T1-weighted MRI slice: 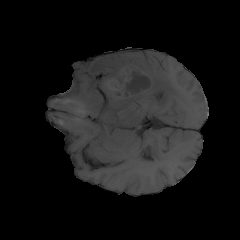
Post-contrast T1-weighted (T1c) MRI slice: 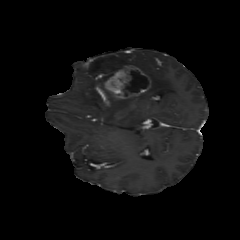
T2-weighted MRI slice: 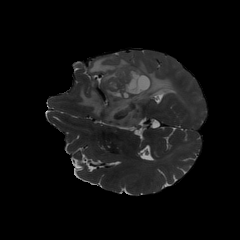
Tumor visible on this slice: yes